Field crop: tomato
Growth stage: 1
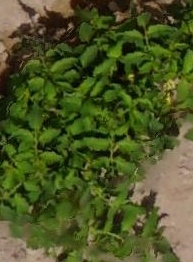
Species: tomato